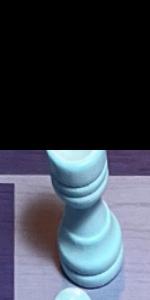
Label: Rook_White